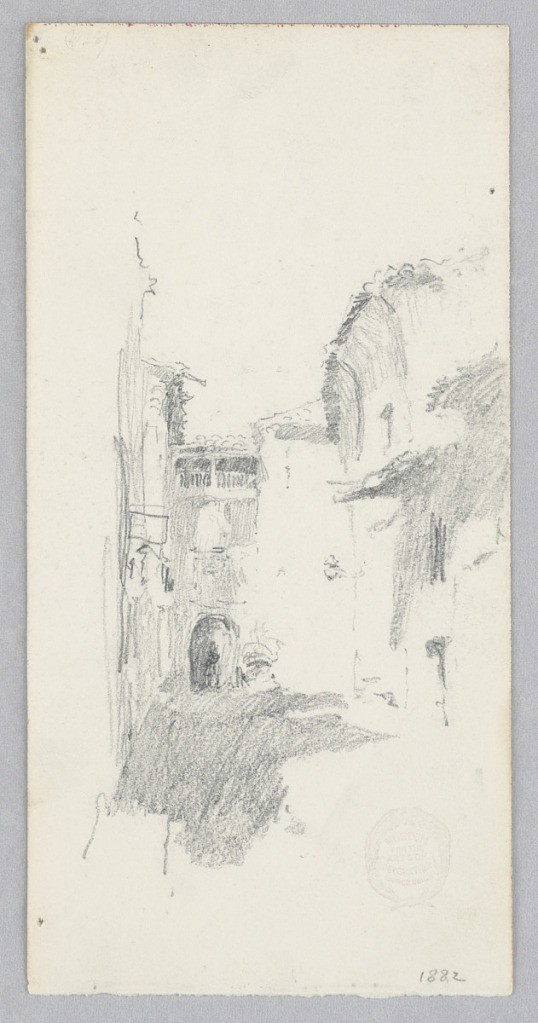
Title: View of Venice, Italy
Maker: Robert Frederick Blum, American, 1857–1903
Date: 1882
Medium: Graphite on wove paper
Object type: Drawing
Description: Sketch of street scene in Venice.